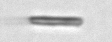
Label: fiber